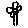
Label: flower